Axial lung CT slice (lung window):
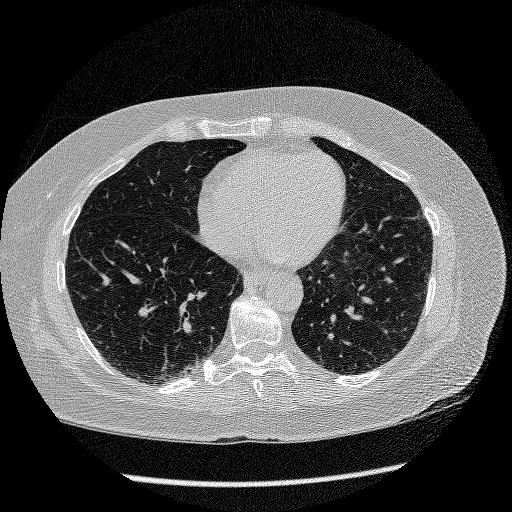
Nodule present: no